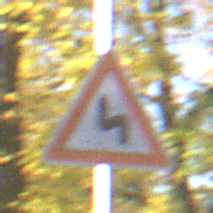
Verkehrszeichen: DoppelkurveZunaechstLinks
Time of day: SunriseSunset
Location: Outdoor (Urban)
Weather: PartlyCloudy
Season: Autumn
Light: Natural